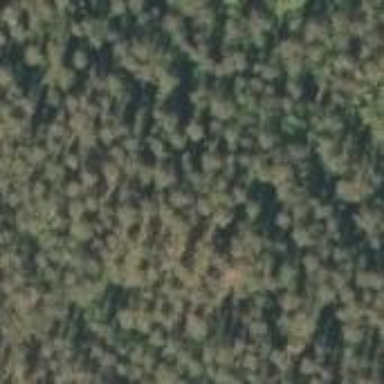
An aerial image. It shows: Woodland consisting mainly of needle-leaved trees.